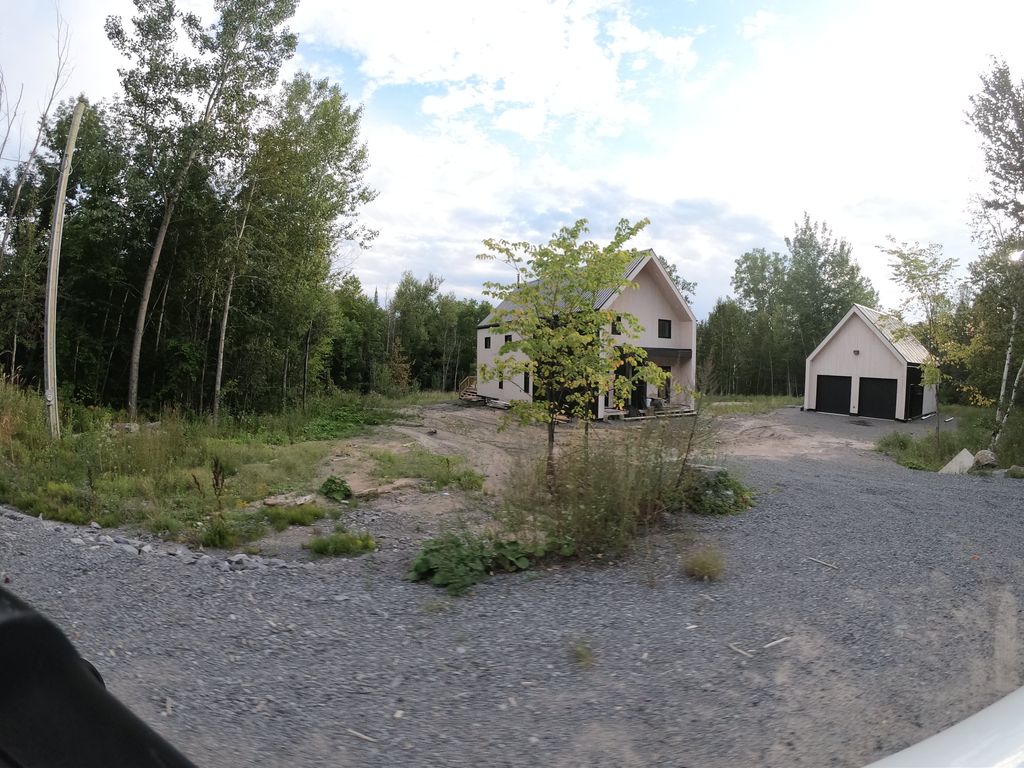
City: ottawa-gatineau